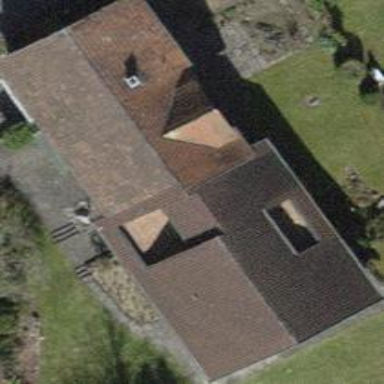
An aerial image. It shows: Semi-detached house.